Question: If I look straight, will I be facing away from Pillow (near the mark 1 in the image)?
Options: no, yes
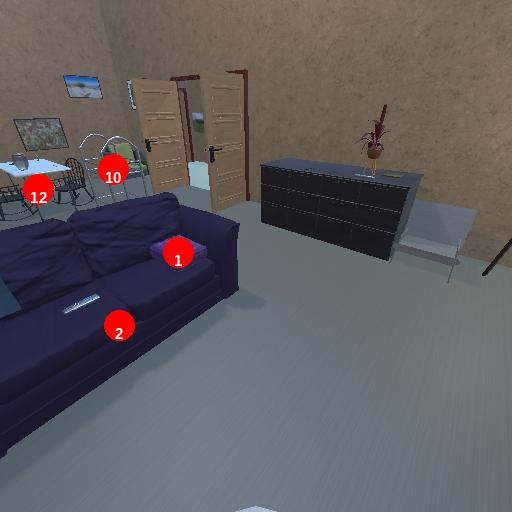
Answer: no